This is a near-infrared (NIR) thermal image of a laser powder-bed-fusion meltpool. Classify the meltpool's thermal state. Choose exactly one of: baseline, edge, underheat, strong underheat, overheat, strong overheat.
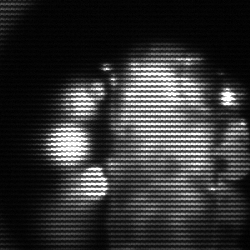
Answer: strong underheat